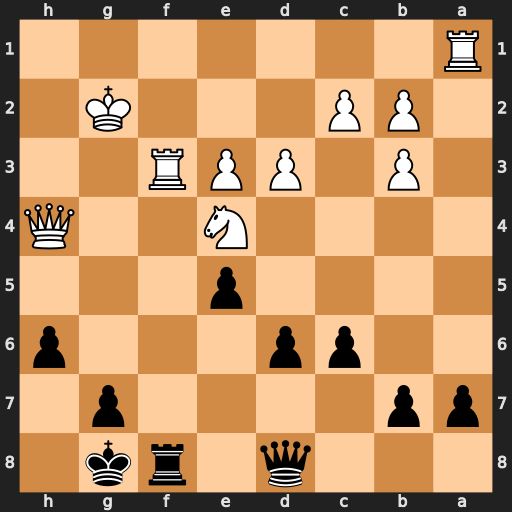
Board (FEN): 3q1rk1/pp4p1/2pp3p/4p3/4N2Q/1P1PPR2/1PP3K1/R7
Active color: b
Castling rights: -
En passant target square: -
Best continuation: Qxh4 Rxf8+ Kxf8